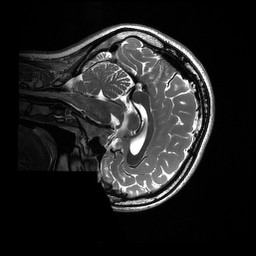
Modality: T2w
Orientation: sagittal
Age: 22
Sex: female